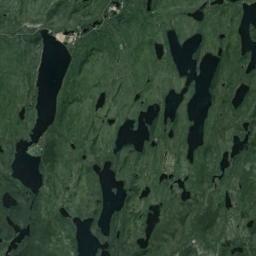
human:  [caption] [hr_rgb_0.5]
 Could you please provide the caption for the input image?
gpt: The wetland consists of green plants and water .

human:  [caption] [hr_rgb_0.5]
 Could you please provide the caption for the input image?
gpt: There are several scattered trees in the middle of this wetland .

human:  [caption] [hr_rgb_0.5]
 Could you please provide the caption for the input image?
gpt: Many waters of different sizes and shapes are surrounded by wetlands .

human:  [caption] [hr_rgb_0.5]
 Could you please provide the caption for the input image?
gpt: The surface of the lake in a wetland is covered with a large dense dark green and light green mixed plants .

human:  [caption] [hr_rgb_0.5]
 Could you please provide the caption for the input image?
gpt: There are many green areas and some water areas on the wetland .